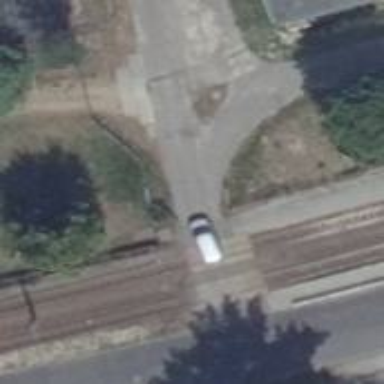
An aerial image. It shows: Railway level crossing.